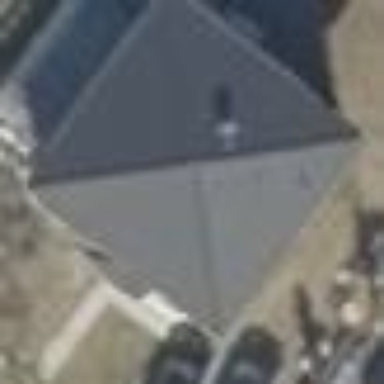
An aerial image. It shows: House with pyramidal roof shape.